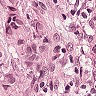
Metastatic tissue present: yes